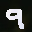
Label: 9